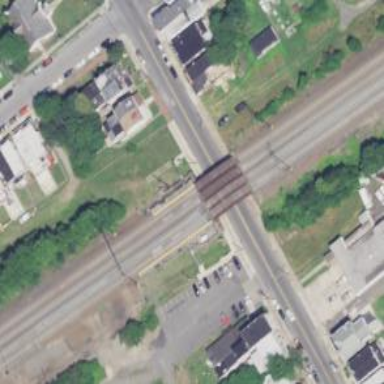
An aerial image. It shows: Railway crossing.